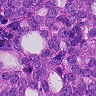
Metastatic tissue present: yes